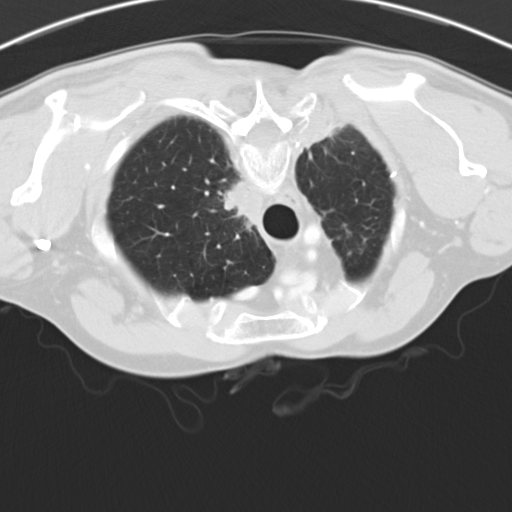
Survival: Long